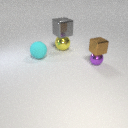
small purple metal sphere in front of large cyan rubber sphere